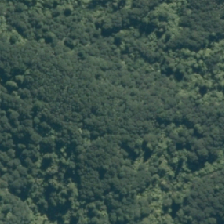
Land cover: indigenous_forest